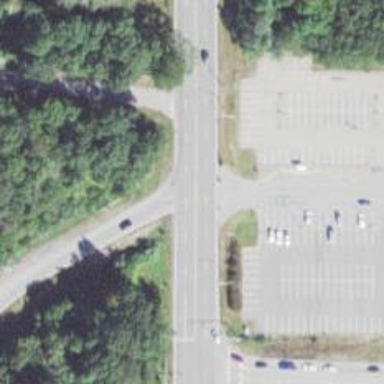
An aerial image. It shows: Trunk highway.